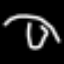
Label: mushroom